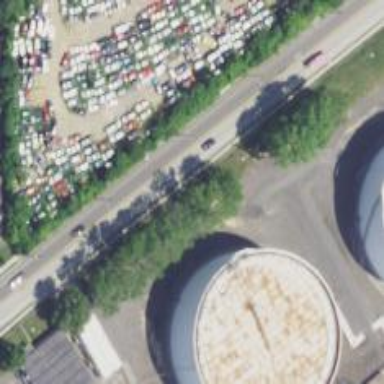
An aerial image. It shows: Storage tank which is man-made.